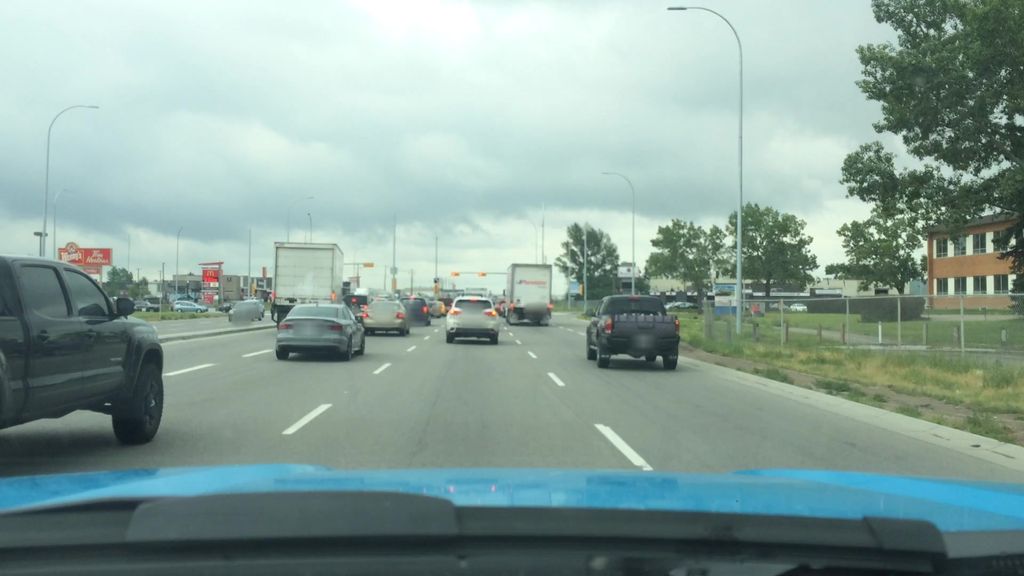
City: calgary